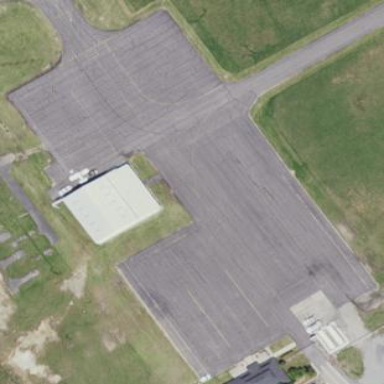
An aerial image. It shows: Apron at the airport.